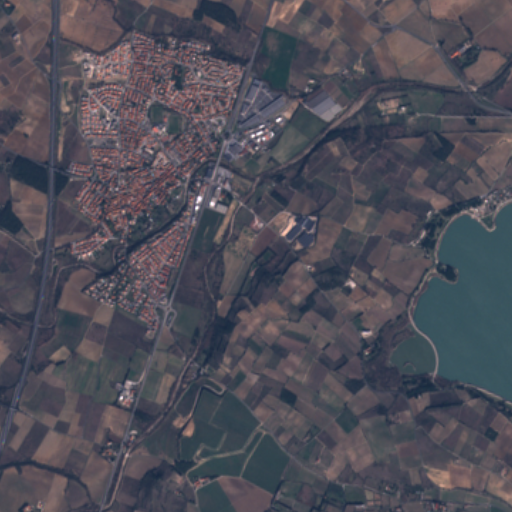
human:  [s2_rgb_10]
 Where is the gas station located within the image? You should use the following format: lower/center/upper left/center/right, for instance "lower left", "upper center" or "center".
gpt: The gas station is located in the upper center of the image.
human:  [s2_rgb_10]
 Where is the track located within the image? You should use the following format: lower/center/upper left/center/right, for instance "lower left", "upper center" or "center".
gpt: The track is located in the upper left of the image.
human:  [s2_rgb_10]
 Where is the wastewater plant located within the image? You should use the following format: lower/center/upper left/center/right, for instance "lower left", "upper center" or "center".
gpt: The wastewater plant is located in the upper right of the image.
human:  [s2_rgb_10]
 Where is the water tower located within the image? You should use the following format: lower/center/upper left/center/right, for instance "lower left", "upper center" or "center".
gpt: The water tower is located in the upper left of the image.
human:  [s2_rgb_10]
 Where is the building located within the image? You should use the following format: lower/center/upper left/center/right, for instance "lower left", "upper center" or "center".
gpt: There is no building in the image.